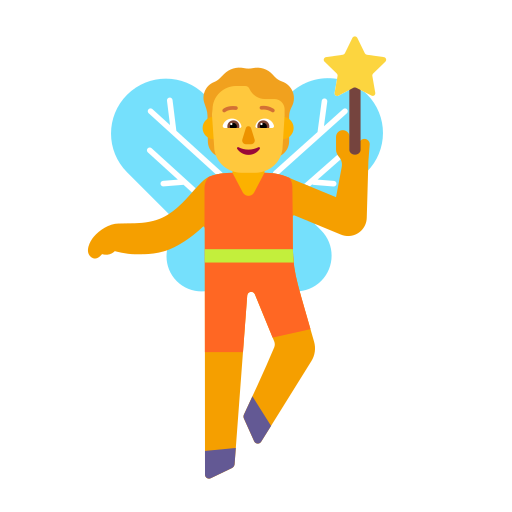
person fairy flat default